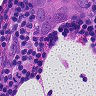
Metastatic tissue present: yes